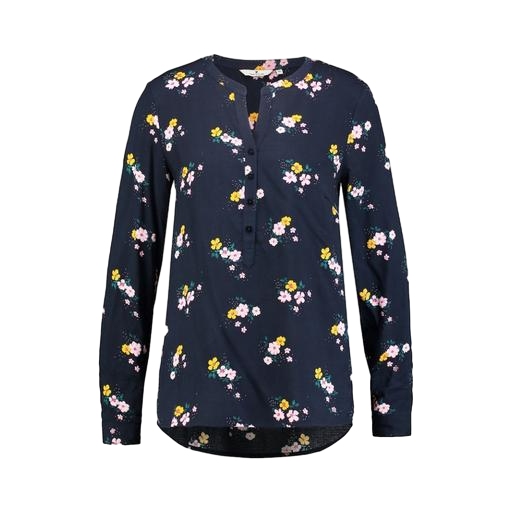
blue floral-print shirt, printed shirt, floral shirt, white background